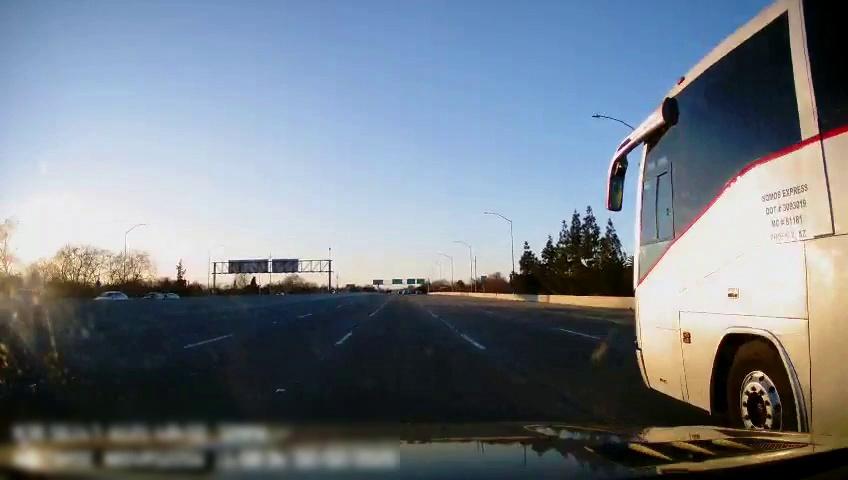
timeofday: Day
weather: Sunny
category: Drivable Space
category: Vehicles | Car
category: Vehicles | Car
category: Vehicles | Car
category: Vehicles | Bus
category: Lanes | Current Lane
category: Lanes | Current Lane
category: Lanes | Alternate Lane
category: Lanes | Alternate Lane